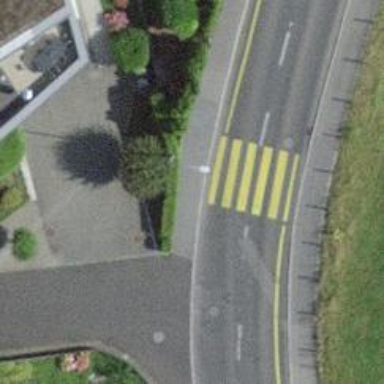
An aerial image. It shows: Pedestrian crossing with zebra markings on footway.